Modality: planning_CT
Slice 63 of 169
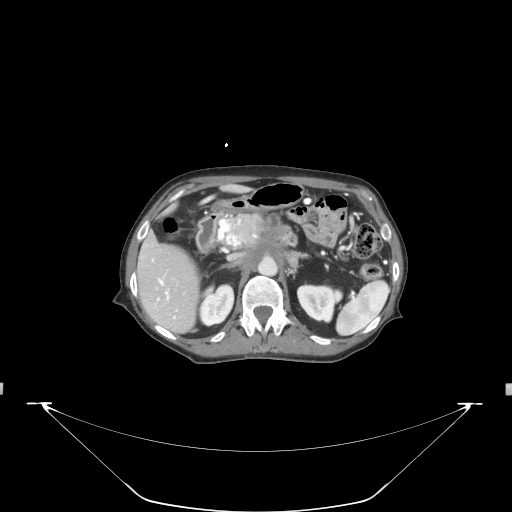